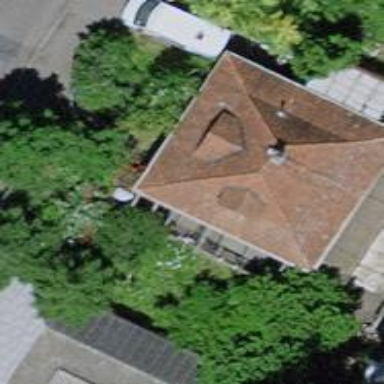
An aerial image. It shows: Detached building with mansard roof.